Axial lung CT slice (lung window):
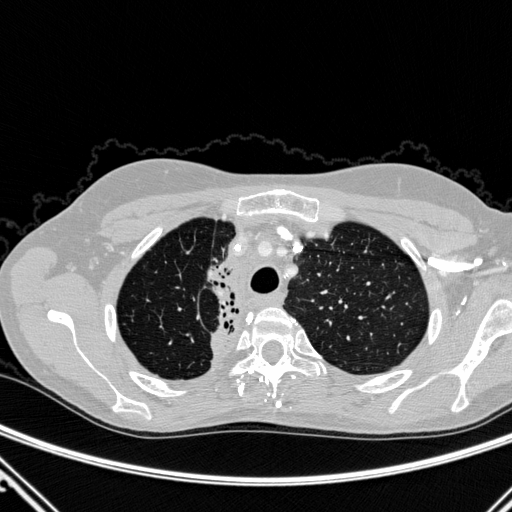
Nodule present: no